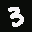
Label: 3